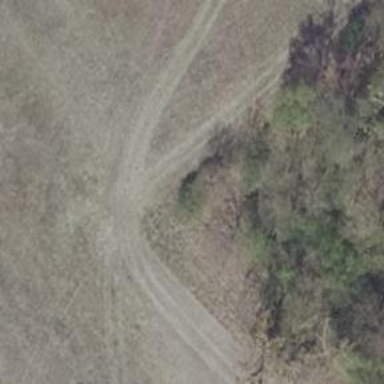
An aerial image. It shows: Hunting stand.